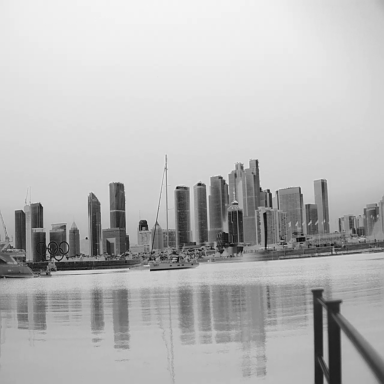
There are three objects shown in the infrared image, including two sailboats, and a canoe.